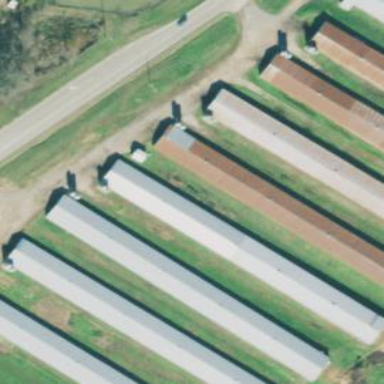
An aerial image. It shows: Farm auxiliary building.